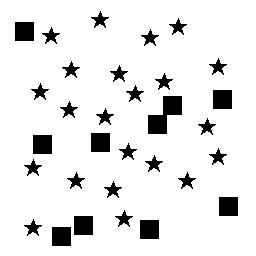
Squares: 10
Triangles: 0
Stars: 22
Total shapes: 32